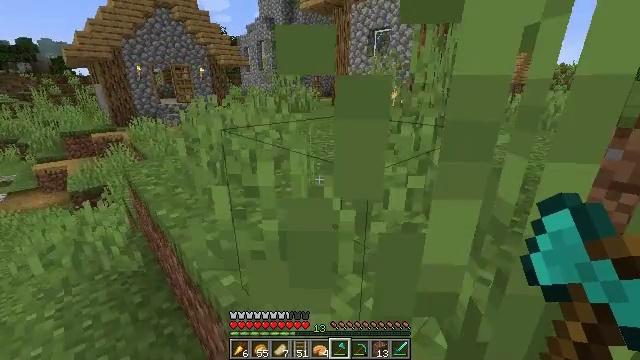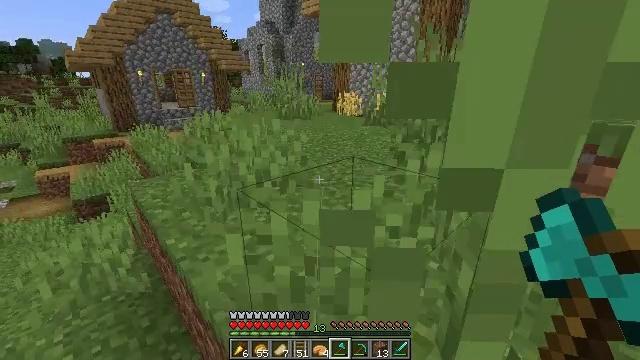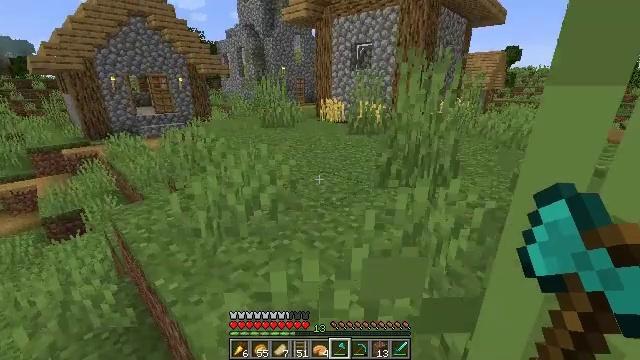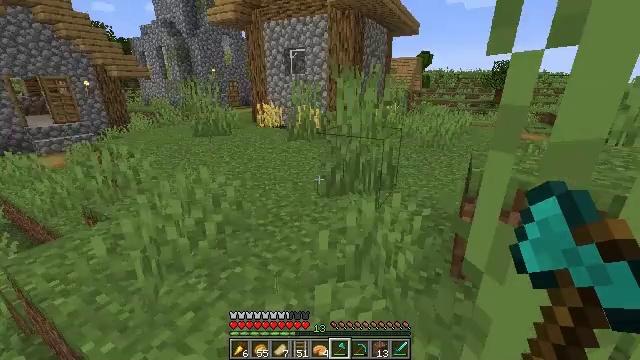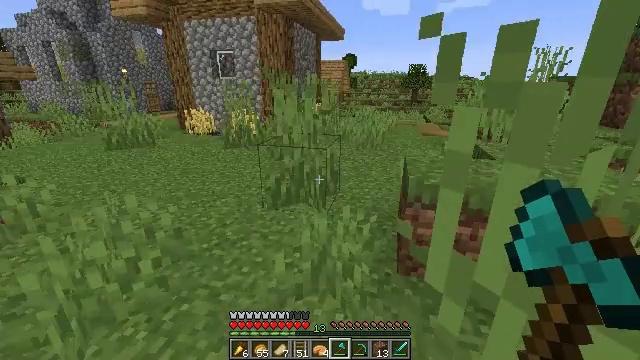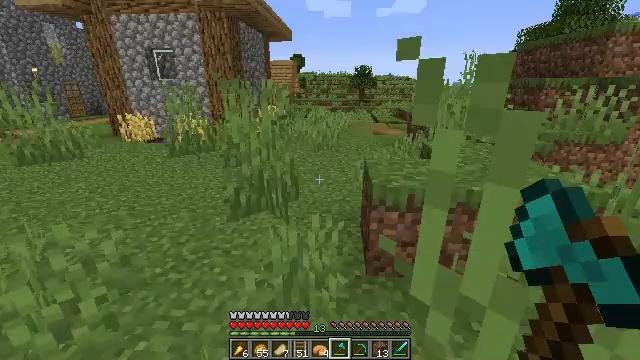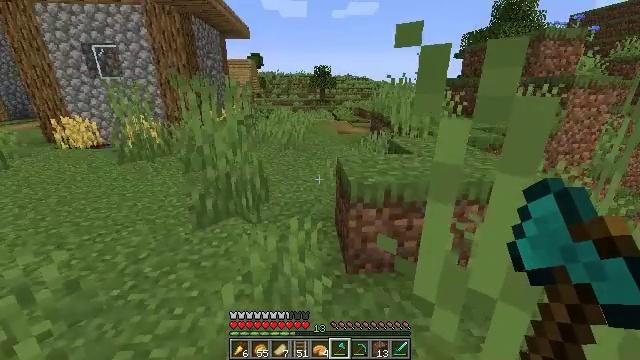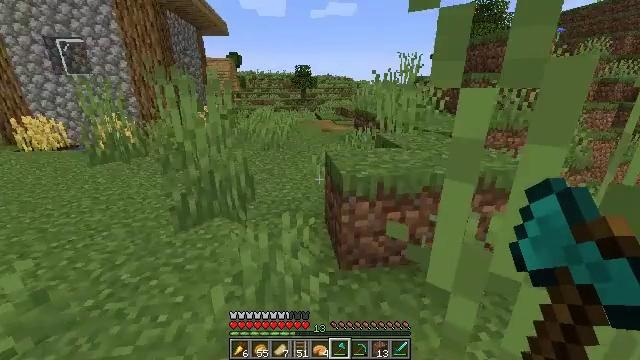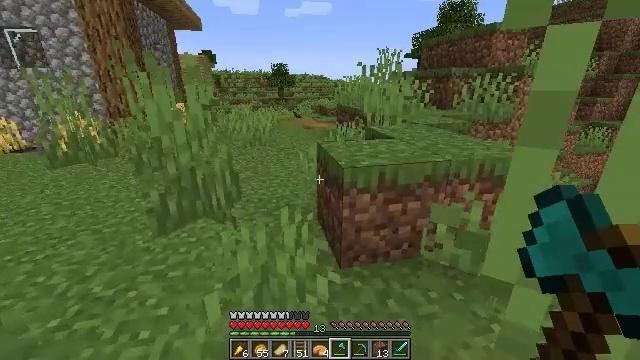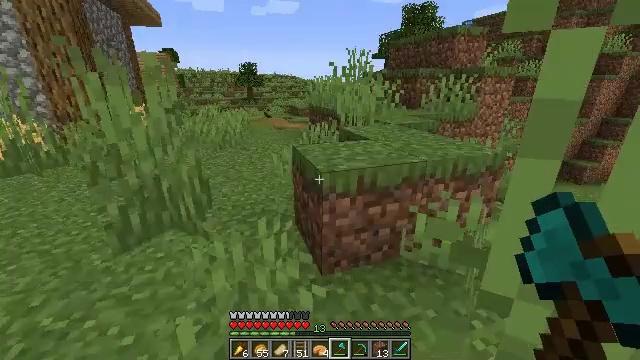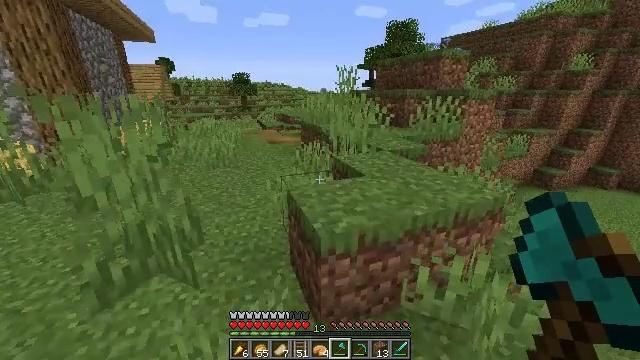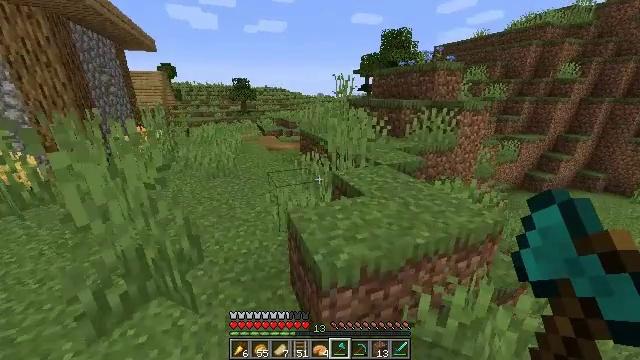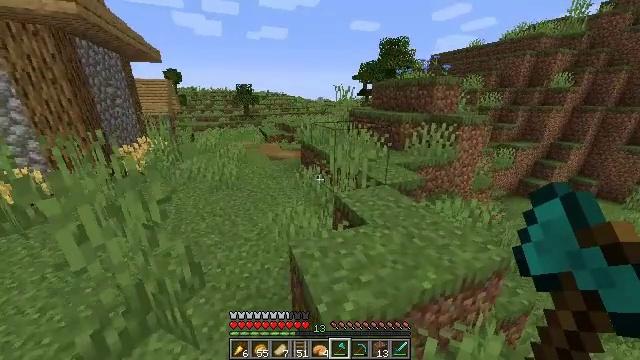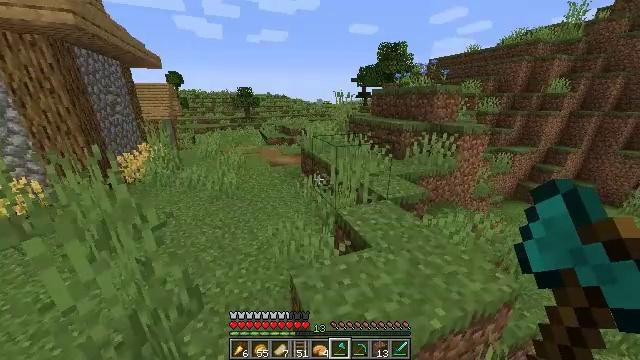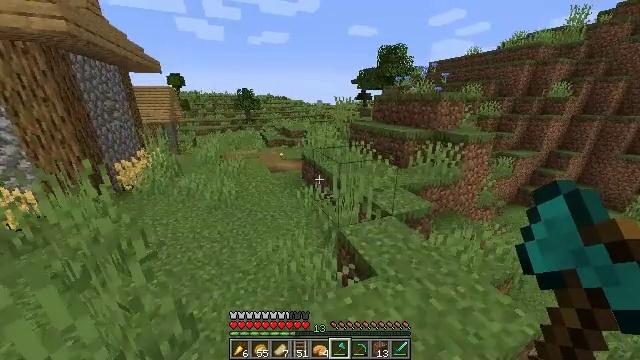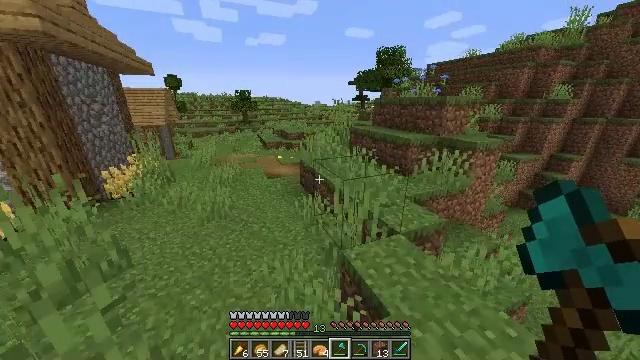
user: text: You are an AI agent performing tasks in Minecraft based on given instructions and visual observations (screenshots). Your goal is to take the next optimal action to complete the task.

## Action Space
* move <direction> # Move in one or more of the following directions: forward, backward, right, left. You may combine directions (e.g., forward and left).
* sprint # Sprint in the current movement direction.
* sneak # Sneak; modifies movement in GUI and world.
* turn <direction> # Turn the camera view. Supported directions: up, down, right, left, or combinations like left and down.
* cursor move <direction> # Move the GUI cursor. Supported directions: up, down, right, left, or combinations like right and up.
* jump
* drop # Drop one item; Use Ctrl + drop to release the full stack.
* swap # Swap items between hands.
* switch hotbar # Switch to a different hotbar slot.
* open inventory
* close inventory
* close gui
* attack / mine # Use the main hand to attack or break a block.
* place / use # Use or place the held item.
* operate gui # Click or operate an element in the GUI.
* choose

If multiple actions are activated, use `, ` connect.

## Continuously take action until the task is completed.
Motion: motion action
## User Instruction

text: Harvest wheat from the field.
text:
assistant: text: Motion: move forward, sprint, jump
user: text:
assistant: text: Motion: move forward, sprint, turn right, jump
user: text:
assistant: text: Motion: move forward, turn right, jump
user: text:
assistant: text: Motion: move forward, turn right, jump
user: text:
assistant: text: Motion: move forward, turn right, jump
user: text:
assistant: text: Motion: move forward, turn right, jump
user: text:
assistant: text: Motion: move forward, turn right, jump
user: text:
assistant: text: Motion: move forward, turn right, jump
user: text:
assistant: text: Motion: move forward, sprint, turn right, jump
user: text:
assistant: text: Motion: move forward, sprint, turn right, jump
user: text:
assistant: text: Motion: move forward, sprint, jump
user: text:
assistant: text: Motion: move forward, sprint, jump
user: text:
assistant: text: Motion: move forward, jump
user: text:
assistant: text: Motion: move forward, jump
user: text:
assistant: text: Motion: move forward, jump
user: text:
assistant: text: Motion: move forward, jump
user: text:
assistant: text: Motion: move forward, jump
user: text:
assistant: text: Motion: move forward, jump
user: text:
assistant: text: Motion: move forward, jump
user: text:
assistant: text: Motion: move forward, jump
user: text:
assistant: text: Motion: move forward, sprint, jump
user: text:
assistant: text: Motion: move forward, sprint, jump
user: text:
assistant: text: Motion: move forward, sprint, jump
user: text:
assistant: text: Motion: move forward, sprint, turn left, jump
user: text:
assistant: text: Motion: move forward, turn left and down, jump
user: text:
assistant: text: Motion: move forward, turn left, jump
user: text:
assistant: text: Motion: move forward, turn left, jump
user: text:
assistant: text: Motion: move forward, turn left, jump
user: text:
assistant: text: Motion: move forward, turn left, jump
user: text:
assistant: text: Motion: move forward, turn left, jump